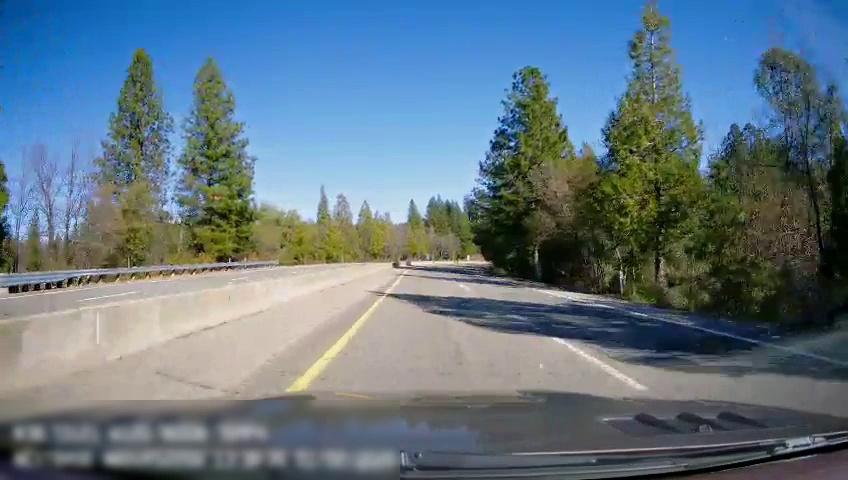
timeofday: Day
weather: Sunny
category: Drivable Space
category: Drivable Space
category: Lanes | Current Lane
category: Lanes | Current Lane
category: Lanes | Alternate Lane
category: Lanes | Opposite Lane
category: Lanes | Opposite Lane